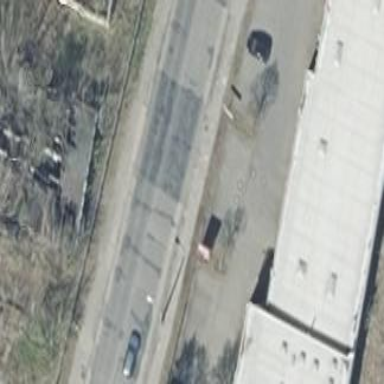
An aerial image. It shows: Commercial building housing car repair shop.